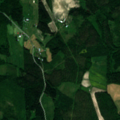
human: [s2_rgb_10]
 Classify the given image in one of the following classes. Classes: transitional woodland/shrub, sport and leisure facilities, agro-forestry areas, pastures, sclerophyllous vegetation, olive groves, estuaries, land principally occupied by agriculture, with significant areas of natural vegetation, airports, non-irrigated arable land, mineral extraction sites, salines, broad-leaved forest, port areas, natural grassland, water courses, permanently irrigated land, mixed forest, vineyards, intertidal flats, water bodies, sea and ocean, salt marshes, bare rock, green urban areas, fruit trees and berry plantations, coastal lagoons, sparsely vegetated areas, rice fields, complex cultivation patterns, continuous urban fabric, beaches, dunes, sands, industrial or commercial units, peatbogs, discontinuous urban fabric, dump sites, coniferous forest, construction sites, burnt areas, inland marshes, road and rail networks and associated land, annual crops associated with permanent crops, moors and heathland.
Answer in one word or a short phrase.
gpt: non-irrigated arable land, coniferous forest, mixed forest